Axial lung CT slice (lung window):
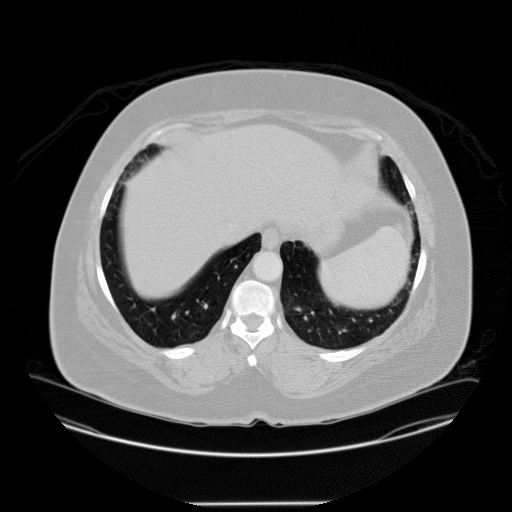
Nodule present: no